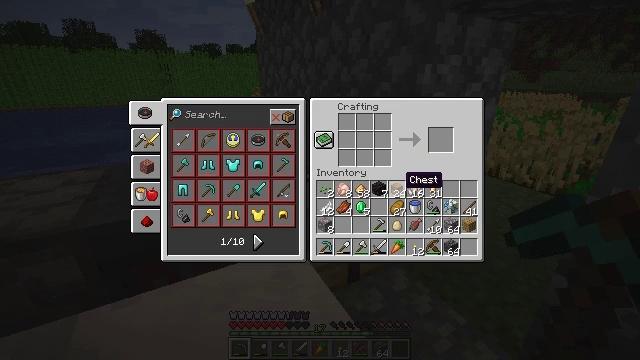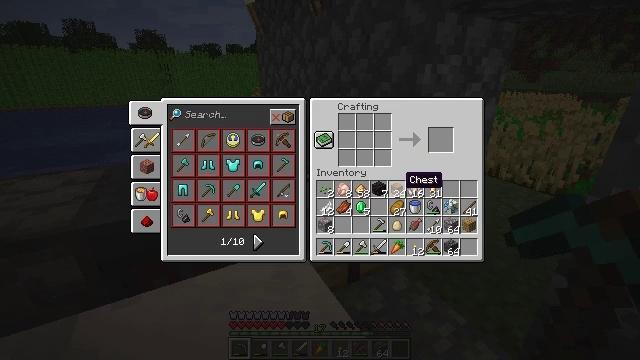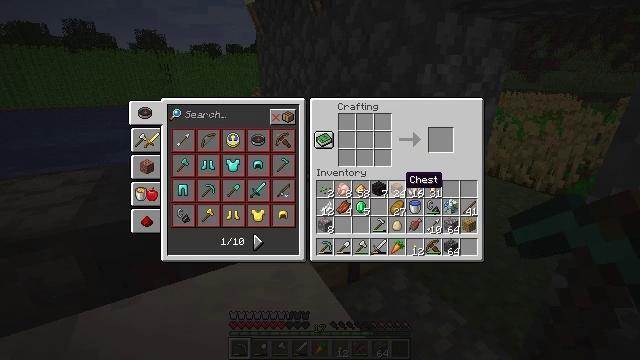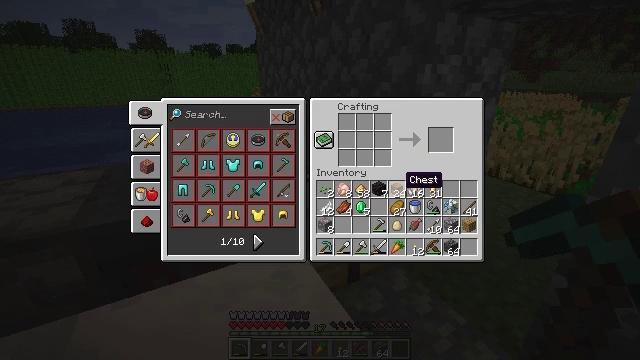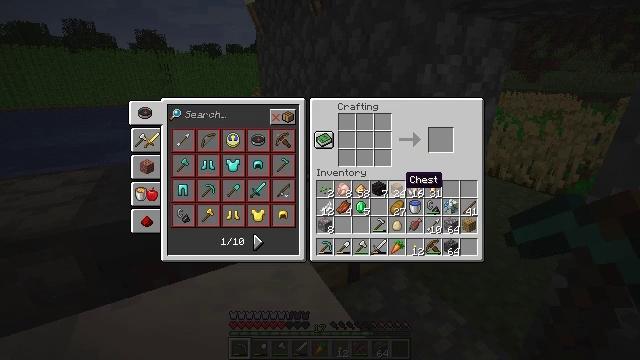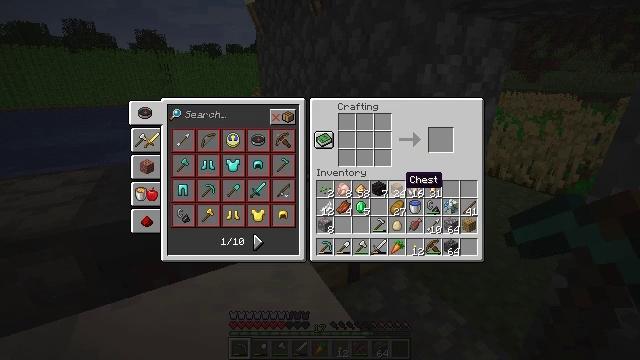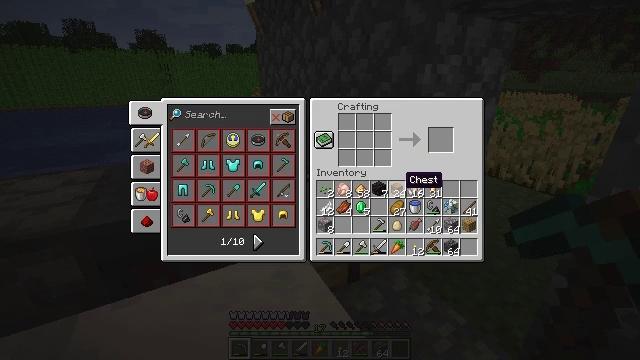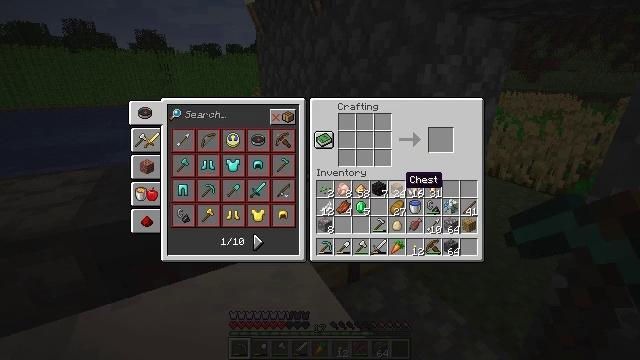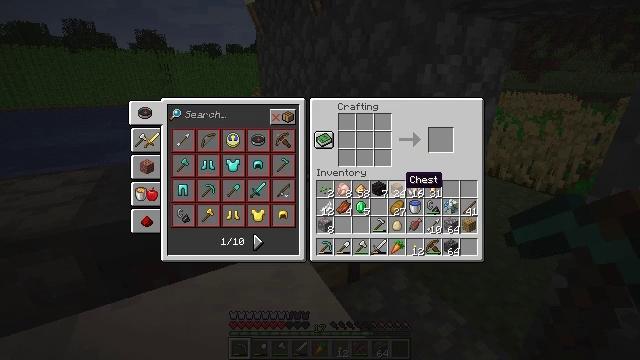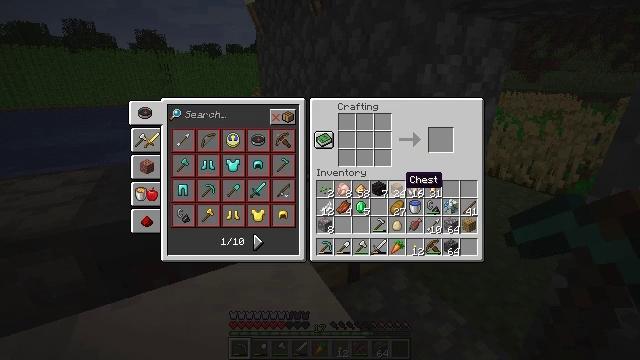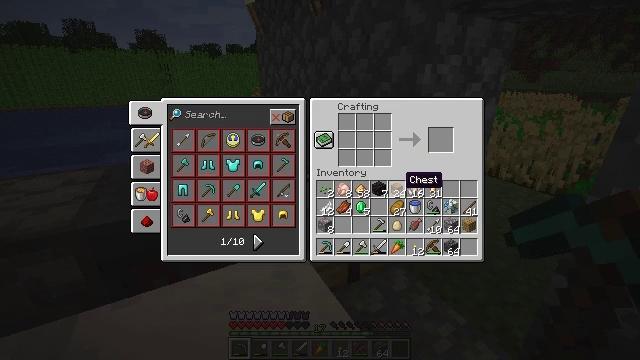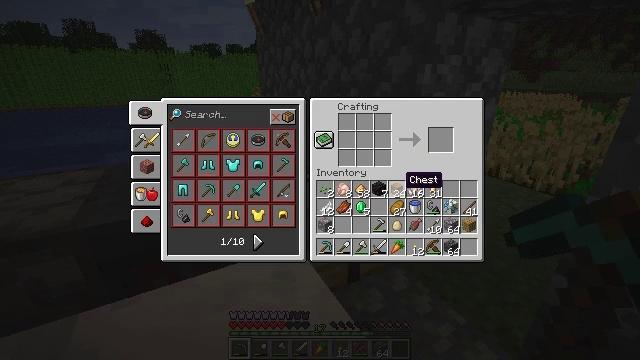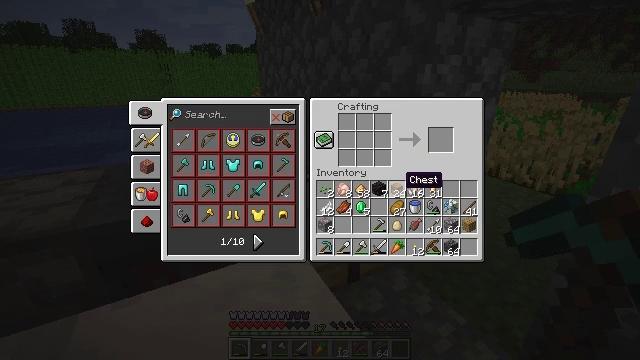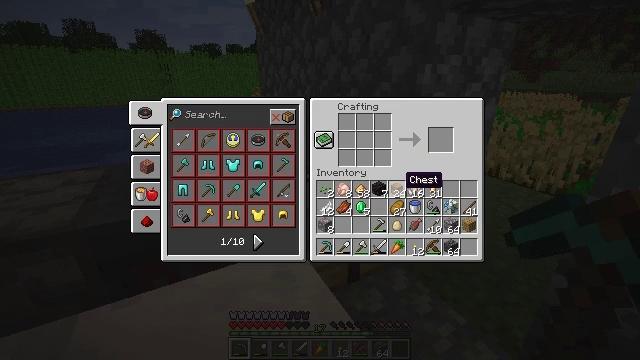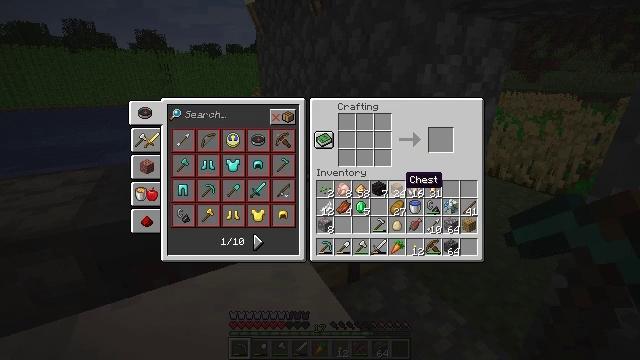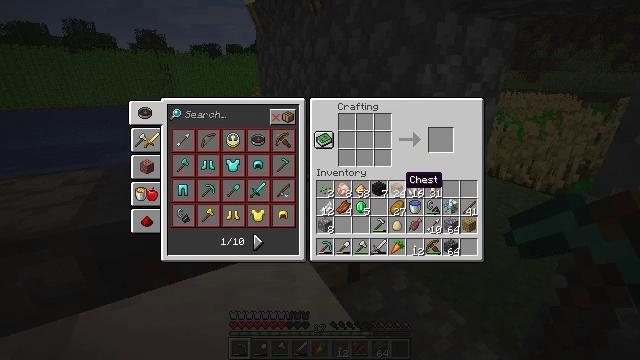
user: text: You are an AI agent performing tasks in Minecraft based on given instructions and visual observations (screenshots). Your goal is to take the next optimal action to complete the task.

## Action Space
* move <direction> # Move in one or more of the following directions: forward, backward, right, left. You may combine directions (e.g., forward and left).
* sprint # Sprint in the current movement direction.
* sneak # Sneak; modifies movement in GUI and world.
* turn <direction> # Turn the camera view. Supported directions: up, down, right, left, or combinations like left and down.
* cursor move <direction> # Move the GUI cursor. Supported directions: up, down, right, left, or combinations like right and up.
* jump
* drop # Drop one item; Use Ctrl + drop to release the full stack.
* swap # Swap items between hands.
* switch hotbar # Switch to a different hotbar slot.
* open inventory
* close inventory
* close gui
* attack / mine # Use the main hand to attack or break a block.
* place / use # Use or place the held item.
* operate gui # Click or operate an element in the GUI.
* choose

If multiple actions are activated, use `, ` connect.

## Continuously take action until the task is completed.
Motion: motion action
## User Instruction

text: Get the cartography table into your inventory.
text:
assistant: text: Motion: no_op
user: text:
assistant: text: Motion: no_op
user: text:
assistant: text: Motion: no_op
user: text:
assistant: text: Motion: no_op
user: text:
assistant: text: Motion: no_op
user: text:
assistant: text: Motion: no_op
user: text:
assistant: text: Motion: no_op
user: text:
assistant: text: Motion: no_op
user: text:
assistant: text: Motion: no_op
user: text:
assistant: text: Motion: no_op
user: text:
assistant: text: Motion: no_op
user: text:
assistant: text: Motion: no_op
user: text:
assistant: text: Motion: no_op
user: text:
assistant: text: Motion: no_op
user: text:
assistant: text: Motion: no_op
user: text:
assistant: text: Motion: no_op
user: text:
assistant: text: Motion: no_op
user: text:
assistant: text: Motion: no_op
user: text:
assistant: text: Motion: no_op
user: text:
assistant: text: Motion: no_op
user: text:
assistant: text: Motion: no_op
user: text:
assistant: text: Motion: no_op
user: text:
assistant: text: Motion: no_op
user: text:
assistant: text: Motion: no_op
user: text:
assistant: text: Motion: no_op
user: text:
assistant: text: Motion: no_op
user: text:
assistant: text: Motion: no_op
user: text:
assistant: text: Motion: no_op
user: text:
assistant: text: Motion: no_op
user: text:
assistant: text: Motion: no_op